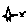
Label: star